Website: apple-inc
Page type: cart
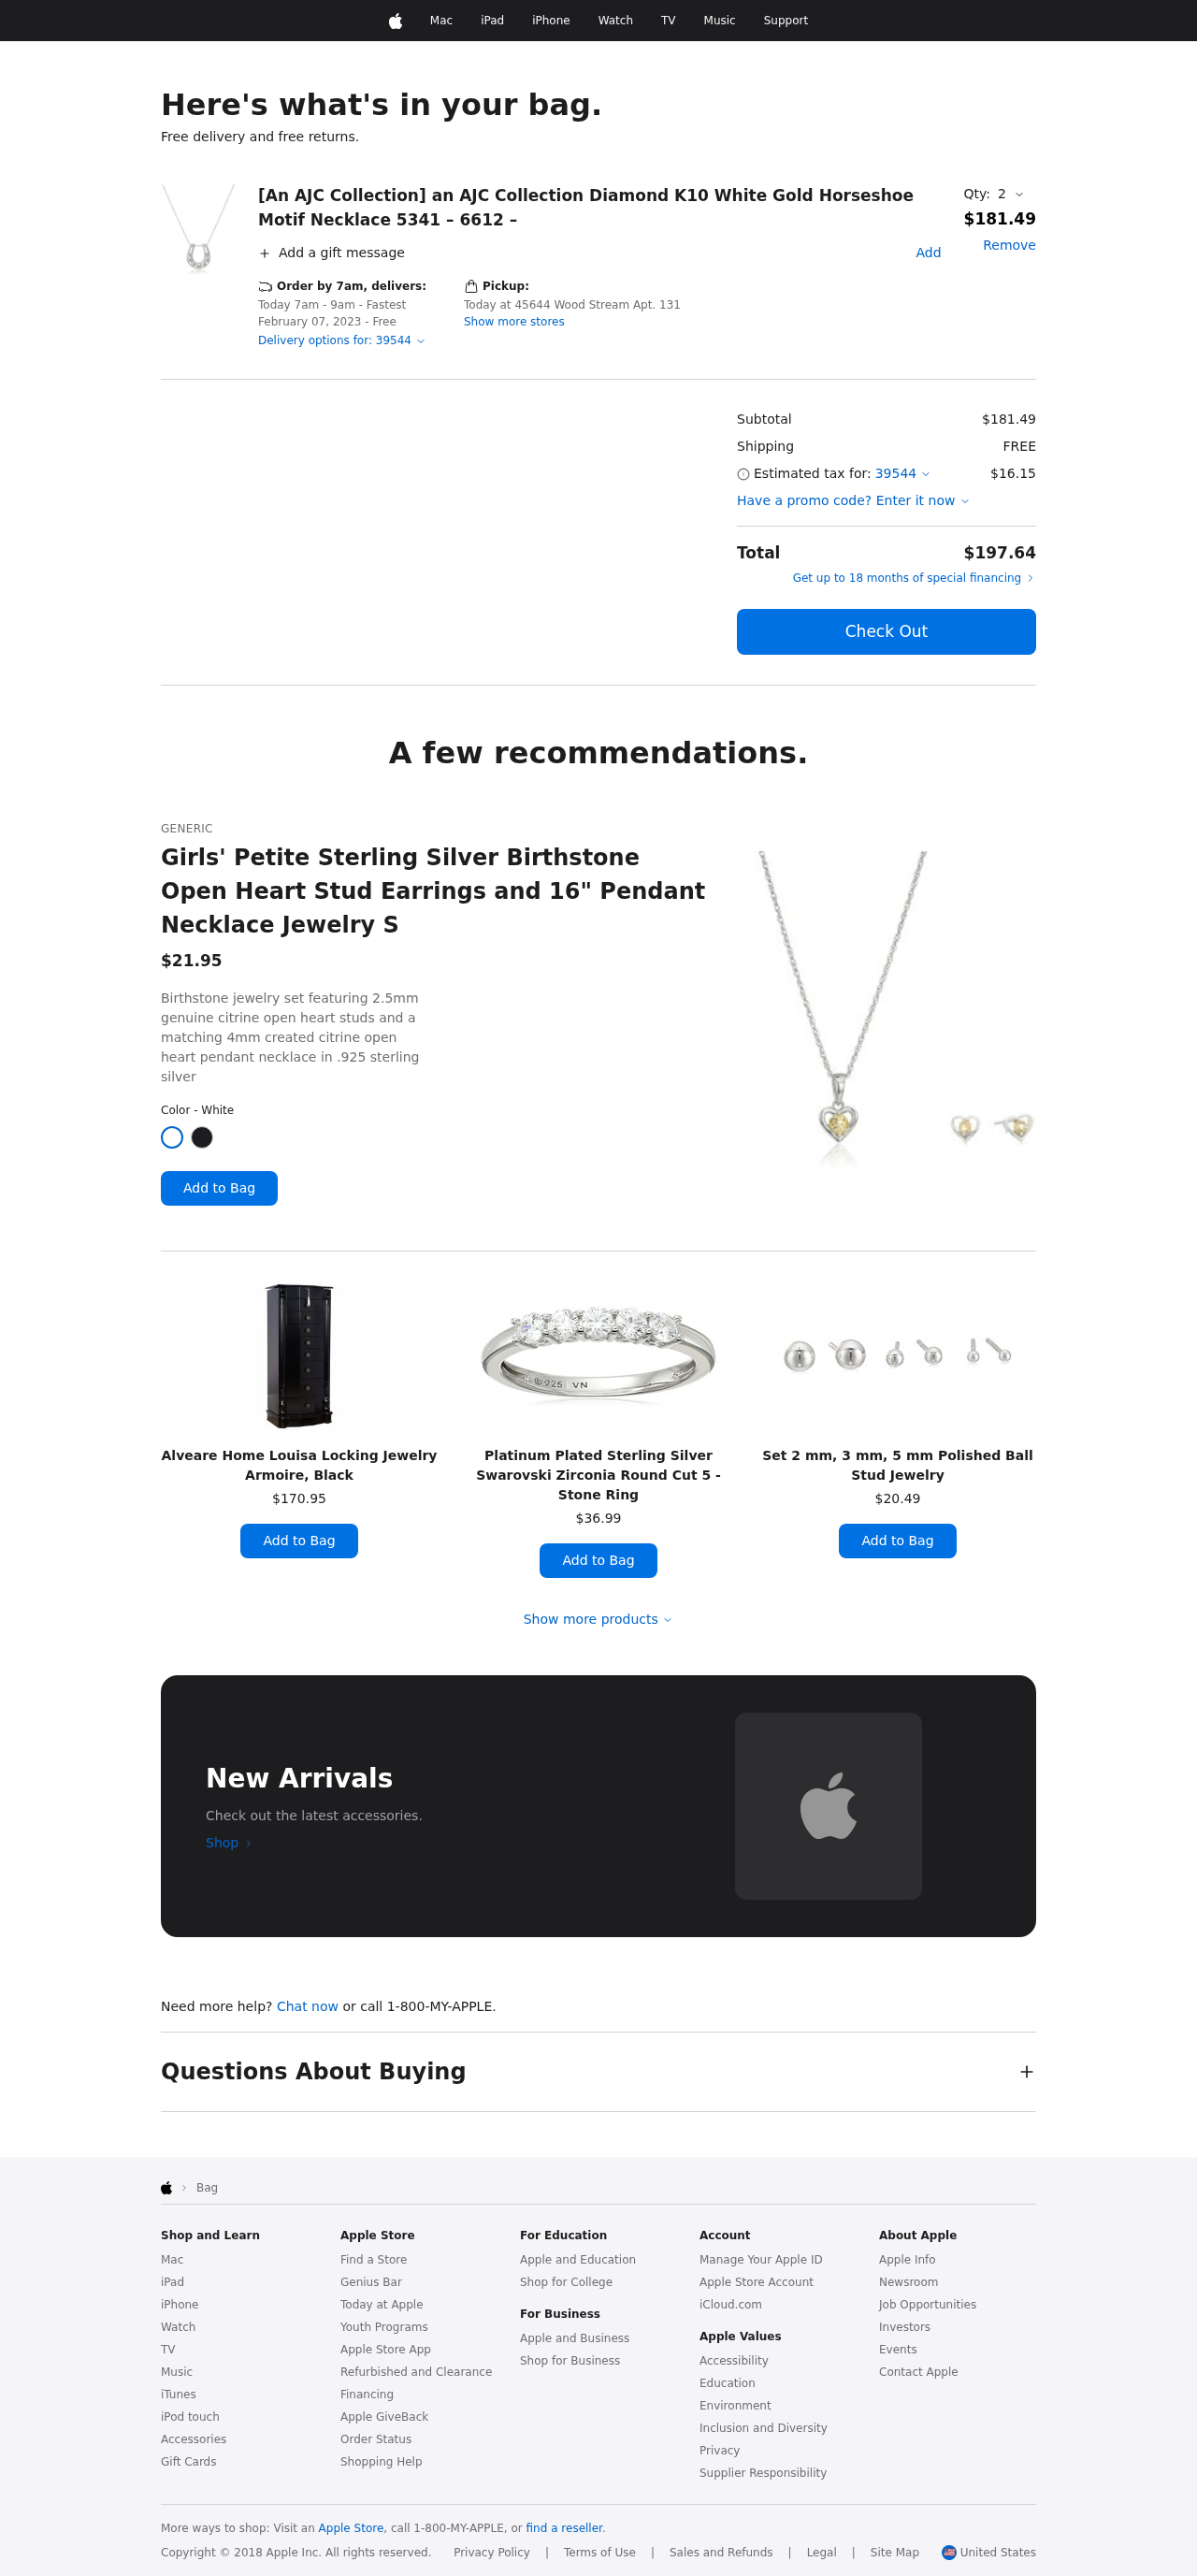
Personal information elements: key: PII_LOCATION1_STREET
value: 45644 Wood Stream Apt. 131
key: PII_POSTCODE
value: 39544
Product elements: key: PRODUCT1_NAME
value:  [An AJC Collection] an AJC Collection Diamond K10 White Gold Horseshoe Motif Necklace 5341 – 6612 –
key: PRODUCT1_PRICE
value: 181.49
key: PRODUCT1_QUANTITY
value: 2
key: PRODUCT2_BRAND
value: Generic
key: PRODUCT2_DESC
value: Birthstone jewelry set featuring 2.5mm genuine citrine open heart studs and a matching 4mm created citrine open heart pendant necklace in .925 sterling silver
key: PRODUCT2_NAME
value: Girls' Petite Sterling Silver Birthstone Open Heart Stud Earrings and 16" Pendant Necklace Jewelry S
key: PRODUCT2_PRICE
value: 21.95
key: PRODUCT3_NAME
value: Alveare Home Louisa Locking Jewelry Armoire, Black
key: PRODUCT3_PRICE
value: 170.95
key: PRODUCT4_NAME
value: Platinum Plated Sterling Silver Swarovski Zirconia Round Cut 5 -Stone Ring
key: PRODUCT4_PRICE
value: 36.99
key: PRODUCT5_NAME
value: Set 2 mm, 3 mm, 5 mm Polished Ball Stud Jewelry
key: PRODUCT5_PRICE
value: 20.49
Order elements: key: ORDER_SHIPPING_DATE
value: Today 7am - 9am
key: ORDER_DELIVERY_DATE
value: February 07, 2023
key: ORDER_SUBTOTAL
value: $181.49
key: ORDER_SHIPPING_COST
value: FREE
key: ORDER_TAX
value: $16.15
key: ORDER_TOTAL
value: $197.64